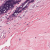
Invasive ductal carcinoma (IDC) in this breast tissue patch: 0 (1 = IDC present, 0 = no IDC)